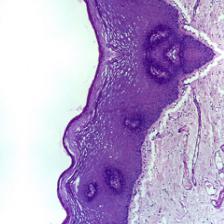
Diagnosis: Normal